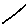
Label: line